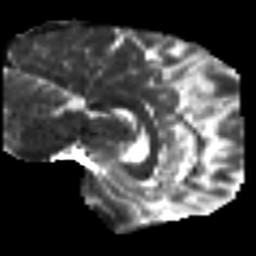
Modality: T2w
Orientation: sagittal
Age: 33
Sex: male
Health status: ill
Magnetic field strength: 3 T
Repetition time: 8.4 s
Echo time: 0.0926 s